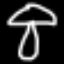
Label: mushroom